Field crop: maize
Growth stage: 2
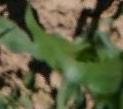
Species: maize